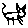
Label: cat